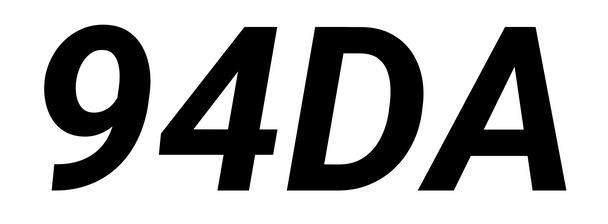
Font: Roboto-Italic_Bold_Italic